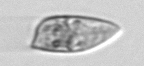
Label: Prorocentrum_dentatum